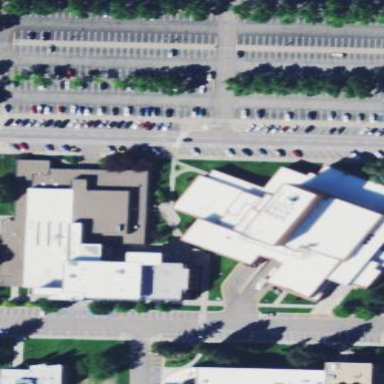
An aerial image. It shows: University building.